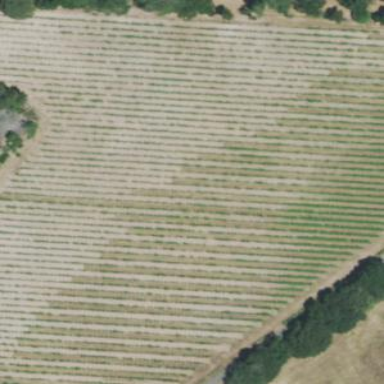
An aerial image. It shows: Vineyard with wine grapes as the crop.